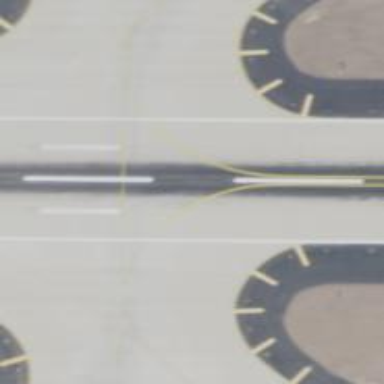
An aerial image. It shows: View of taxiway at the airport.